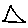
Label: triangle